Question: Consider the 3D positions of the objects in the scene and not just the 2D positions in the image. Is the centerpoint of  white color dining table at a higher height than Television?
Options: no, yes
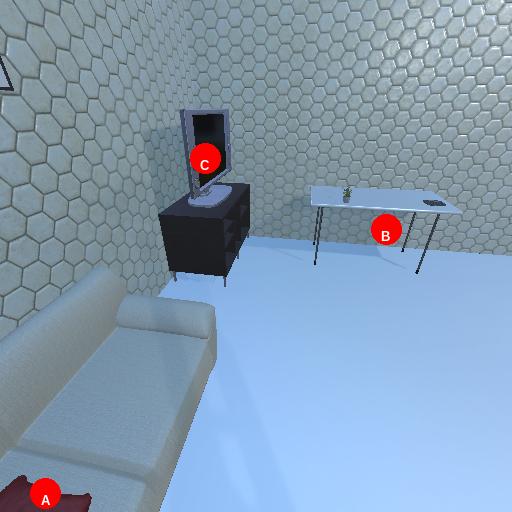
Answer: no